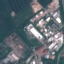
Land use / land cover class: Industrial